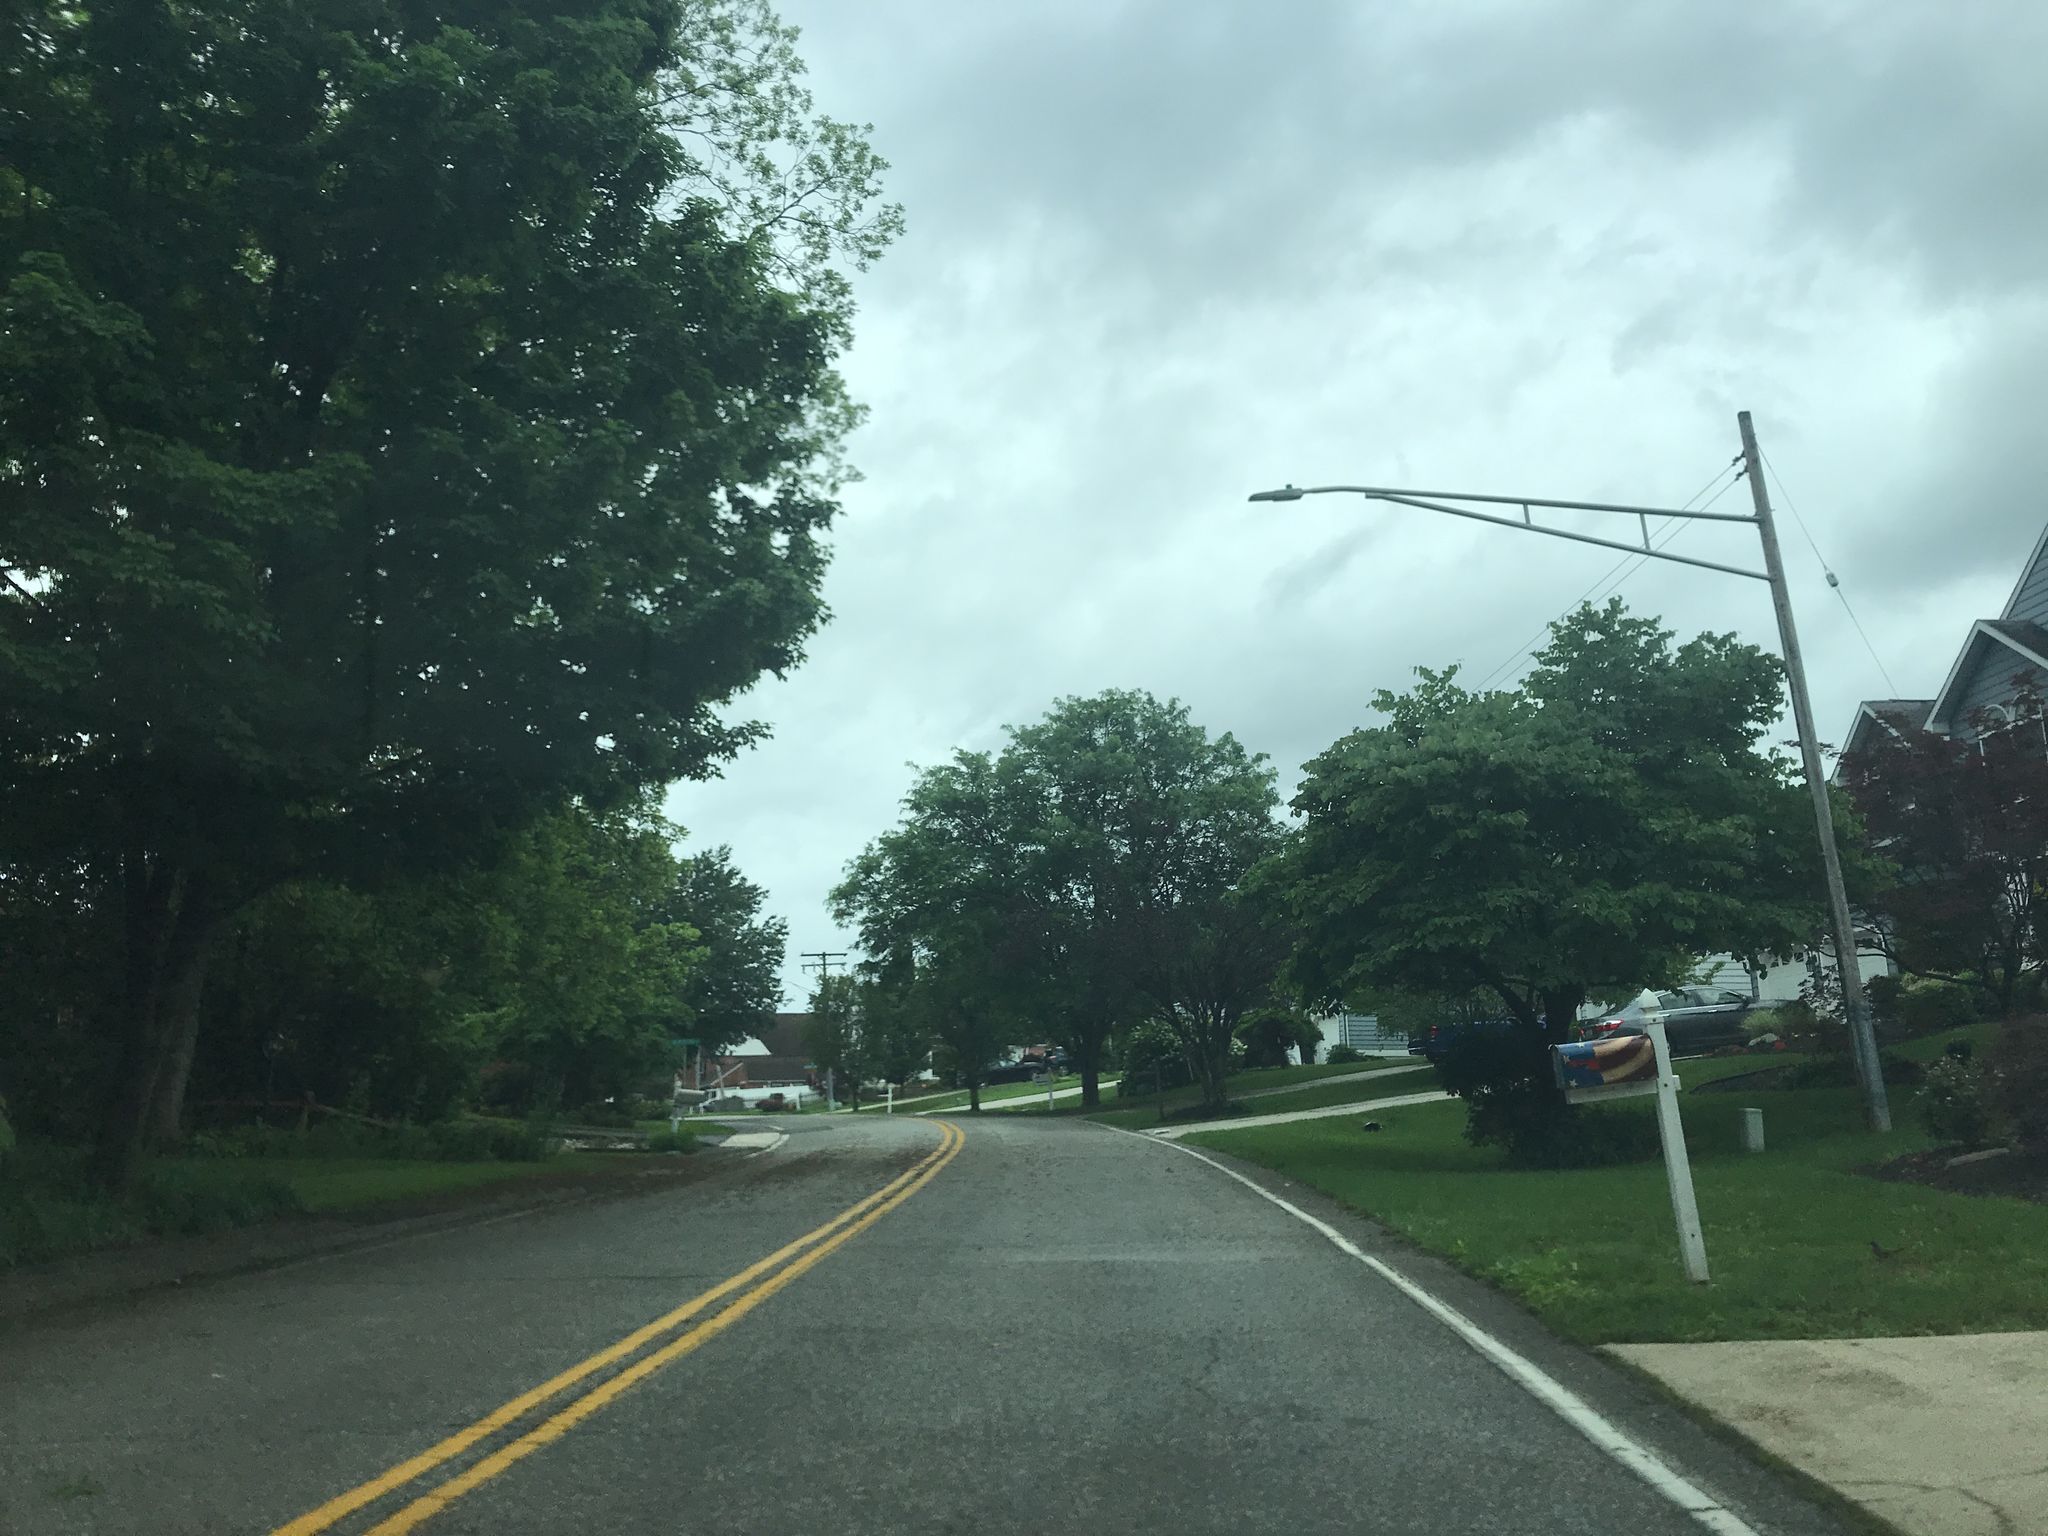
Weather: cloudy
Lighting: day
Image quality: good
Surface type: driving surface
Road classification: tertiary
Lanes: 2
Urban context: suburban or peri-urban
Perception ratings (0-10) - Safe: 5.81, Lively: 6.13, Beautiful: 8.71, Boring: 3.27, Depressing: 7.05, Wealthy: 2.46